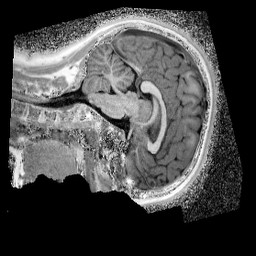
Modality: UNIT1_denoised
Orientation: sagittal
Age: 12
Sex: female
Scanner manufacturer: siemens
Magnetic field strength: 3 T
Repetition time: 4 s
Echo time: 0.00299 s